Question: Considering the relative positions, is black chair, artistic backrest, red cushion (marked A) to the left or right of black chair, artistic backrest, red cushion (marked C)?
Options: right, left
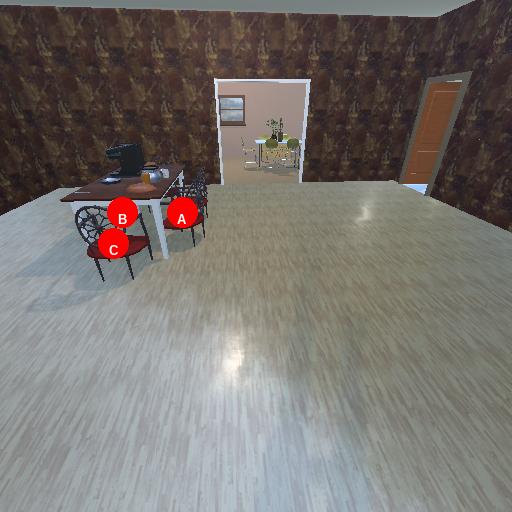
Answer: right